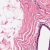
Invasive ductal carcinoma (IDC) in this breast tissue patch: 0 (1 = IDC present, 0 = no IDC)